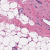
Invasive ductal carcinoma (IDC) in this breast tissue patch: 0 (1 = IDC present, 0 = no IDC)